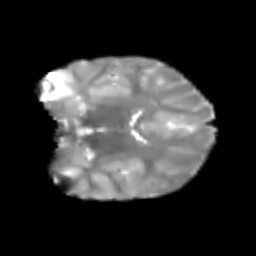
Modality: T2w
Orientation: coronal
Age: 8
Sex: male
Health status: healthy